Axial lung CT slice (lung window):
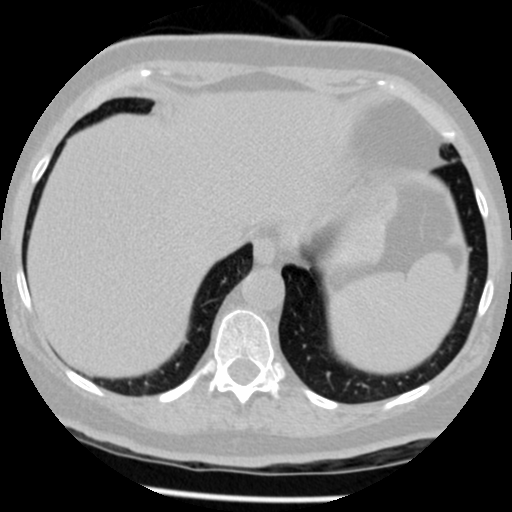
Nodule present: yes
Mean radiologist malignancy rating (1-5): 1